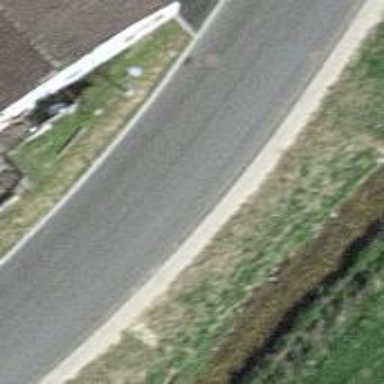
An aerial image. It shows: Tertiary road.